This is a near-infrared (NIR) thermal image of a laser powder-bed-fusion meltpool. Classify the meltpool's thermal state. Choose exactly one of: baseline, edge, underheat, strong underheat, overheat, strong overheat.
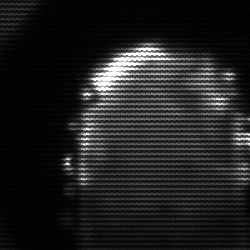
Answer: baseline